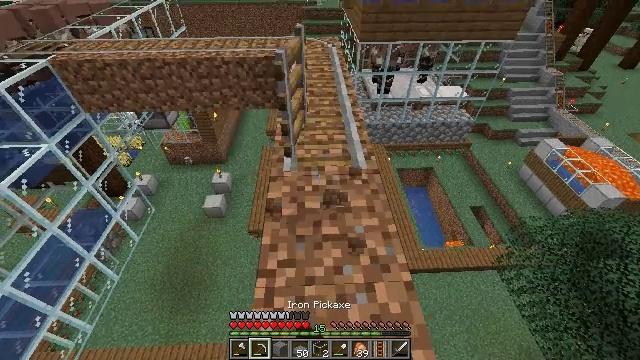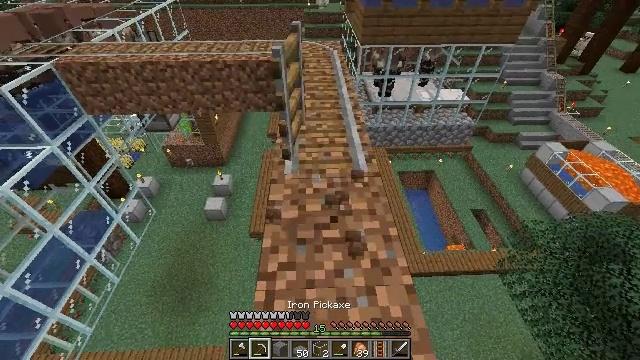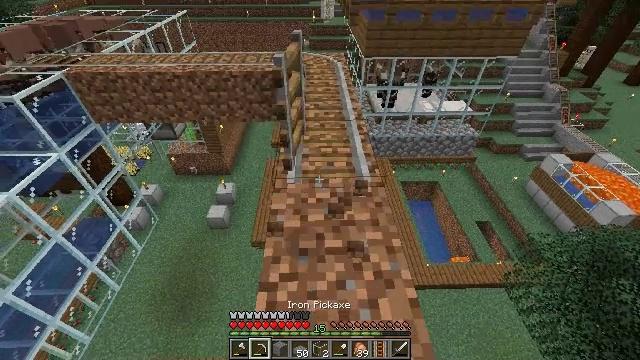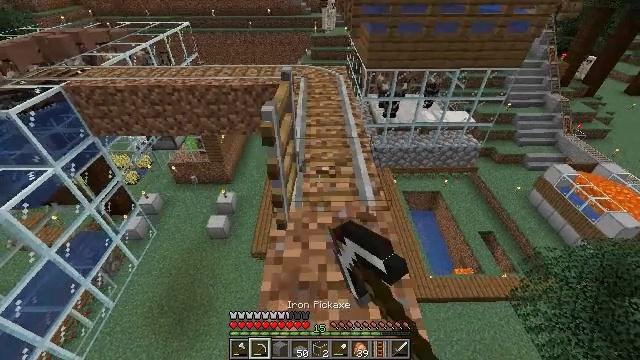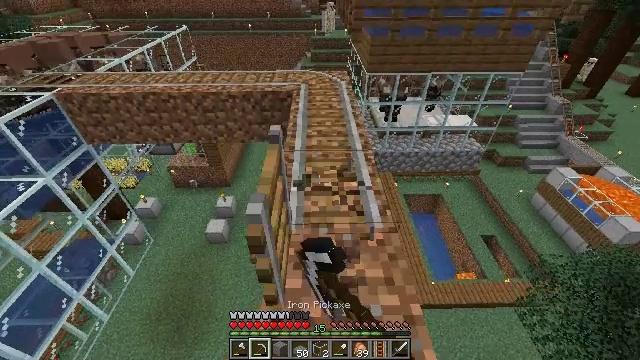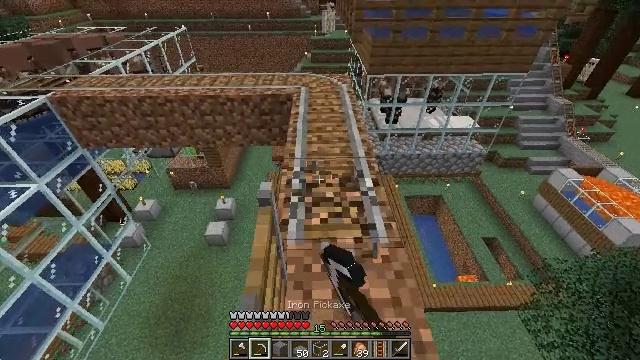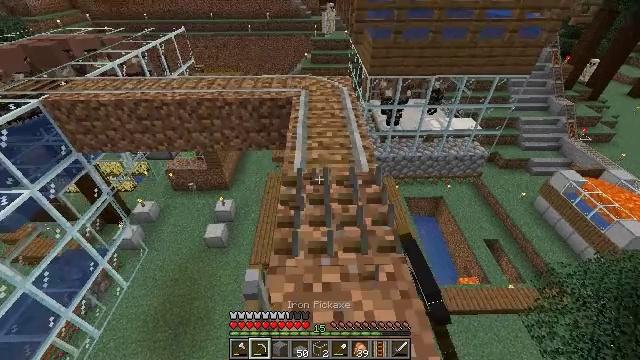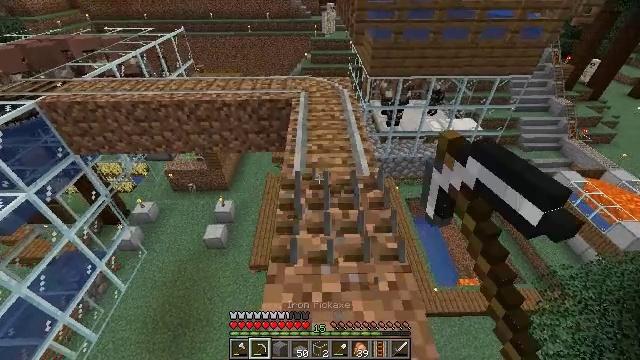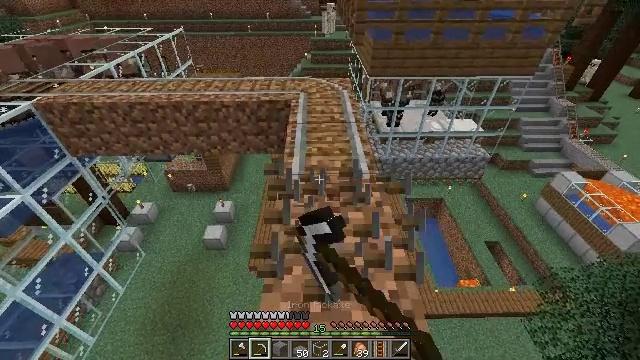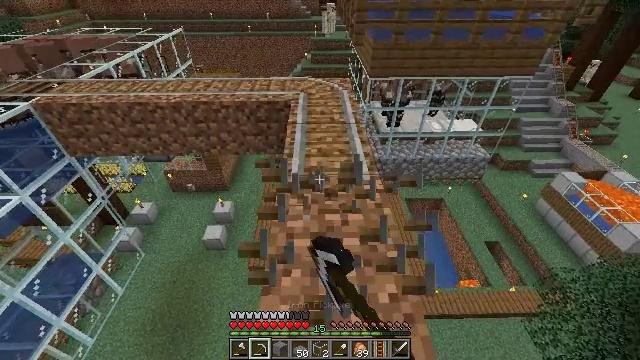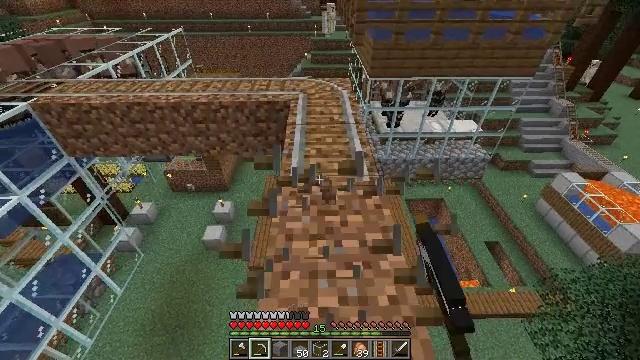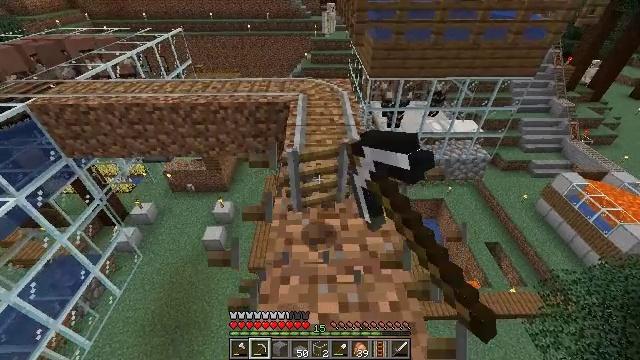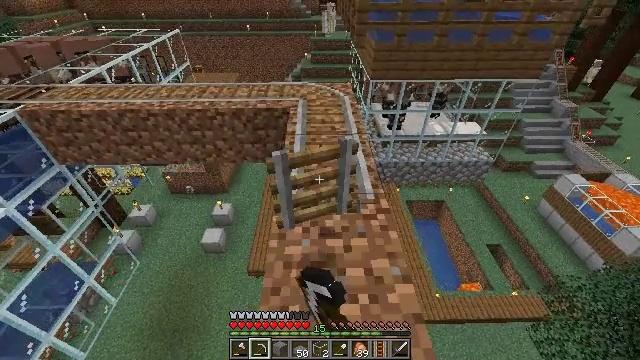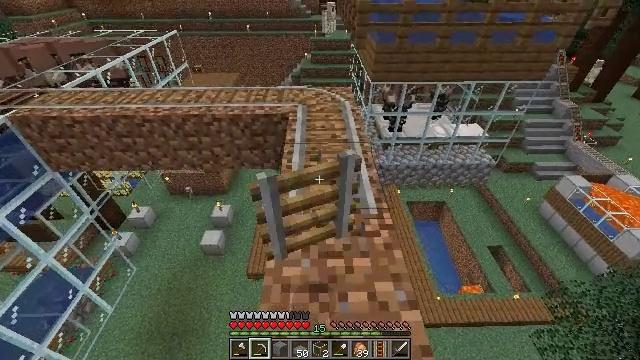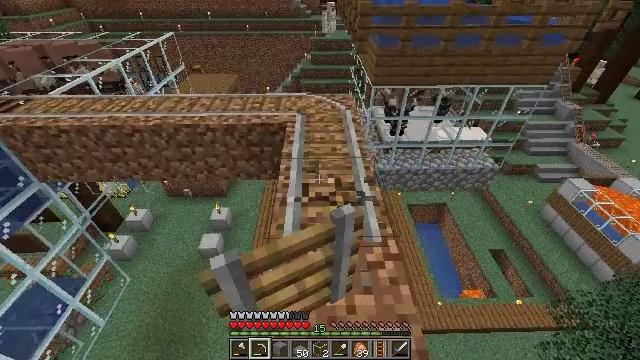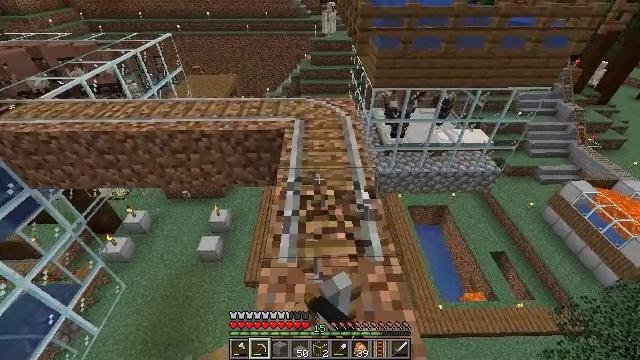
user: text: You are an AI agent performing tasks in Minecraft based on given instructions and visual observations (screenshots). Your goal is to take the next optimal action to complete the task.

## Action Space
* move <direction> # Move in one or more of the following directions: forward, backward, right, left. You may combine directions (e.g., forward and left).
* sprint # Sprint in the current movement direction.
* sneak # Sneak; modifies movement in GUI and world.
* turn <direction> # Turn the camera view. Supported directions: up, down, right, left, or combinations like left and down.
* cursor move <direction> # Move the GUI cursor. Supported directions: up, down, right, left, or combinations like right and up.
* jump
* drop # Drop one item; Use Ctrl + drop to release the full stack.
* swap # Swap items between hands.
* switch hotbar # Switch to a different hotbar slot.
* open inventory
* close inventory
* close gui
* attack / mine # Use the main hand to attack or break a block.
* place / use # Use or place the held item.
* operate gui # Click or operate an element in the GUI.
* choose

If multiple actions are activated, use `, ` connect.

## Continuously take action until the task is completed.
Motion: motion action
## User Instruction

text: Collect rails for building a railway.
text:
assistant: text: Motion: attack / mine
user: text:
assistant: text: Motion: move forward, turn up, attack / mine
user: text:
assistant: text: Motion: move forward, turn up, attack / mine
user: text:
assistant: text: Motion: move forward, attack / mine
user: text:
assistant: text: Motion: move forward, attack / mine
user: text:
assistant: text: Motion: attack / mine
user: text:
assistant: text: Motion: attack / mine
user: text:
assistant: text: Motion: attack / mine
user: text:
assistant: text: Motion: attack / mine
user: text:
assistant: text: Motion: attack / mine
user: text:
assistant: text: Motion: move forward, attack / mine
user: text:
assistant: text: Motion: move forward, attack / mine
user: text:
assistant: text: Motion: move forward, attack / mine
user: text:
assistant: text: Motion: move forward, attack / mine
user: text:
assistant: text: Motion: move forward, attack / mine
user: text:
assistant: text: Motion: attack / mine
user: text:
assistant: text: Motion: attack / mine
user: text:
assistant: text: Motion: attack / mine
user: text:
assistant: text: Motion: attack / mine
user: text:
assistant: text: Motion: attack / mine
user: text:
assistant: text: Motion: attack / mine
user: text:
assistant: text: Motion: move forward, attack / mine
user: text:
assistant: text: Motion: move forward, attack / mine
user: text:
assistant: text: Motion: move forward, attack / mine
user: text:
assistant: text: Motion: move forward, attack / mine
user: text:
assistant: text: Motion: move forward, attack / mine
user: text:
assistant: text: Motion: attack / mine
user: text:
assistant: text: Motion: attack / mine
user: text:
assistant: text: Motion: attack / mine
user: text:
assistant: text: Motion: attack / mine